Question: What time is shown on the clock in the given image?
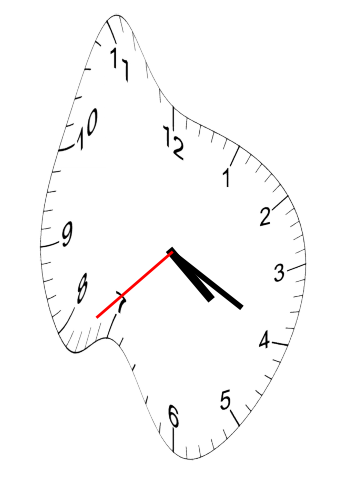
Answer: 04:19:38